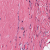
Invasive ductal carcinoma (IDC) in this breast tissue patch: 0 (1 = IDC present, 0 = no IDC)